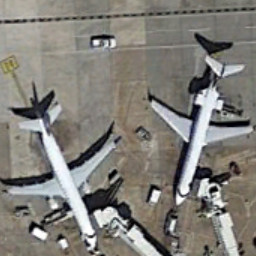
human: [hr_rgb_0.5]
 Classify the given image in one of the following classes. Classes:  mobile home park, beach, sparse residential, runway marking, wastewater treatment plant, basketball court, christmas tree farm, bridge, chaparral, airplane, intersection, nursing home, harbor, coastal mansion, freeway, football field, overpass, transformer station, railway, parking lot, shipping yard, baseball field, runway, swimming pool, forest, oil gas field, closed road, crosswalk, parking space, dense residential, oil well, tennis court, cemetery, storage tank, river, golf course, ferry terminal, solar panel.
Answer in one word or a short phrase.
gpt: airplane